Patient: sex M, age 48
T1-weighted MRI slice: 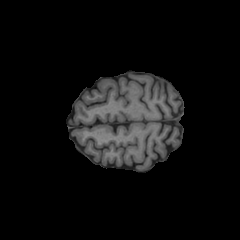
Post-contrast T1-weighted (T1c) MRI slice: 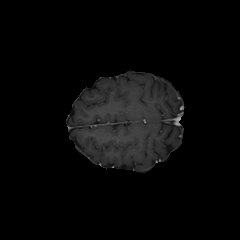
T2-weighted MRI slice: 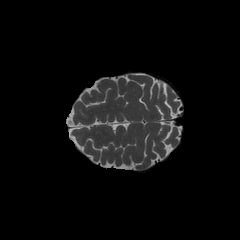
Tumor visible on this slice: no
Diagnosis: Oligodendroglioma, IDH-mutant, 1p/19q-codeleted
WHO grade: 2